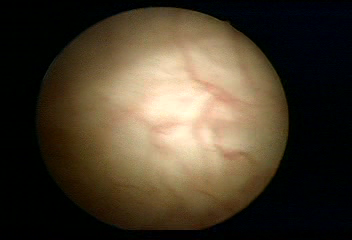
Modality: WLC
Class: Normal mucosa
Bladder cancer association: No